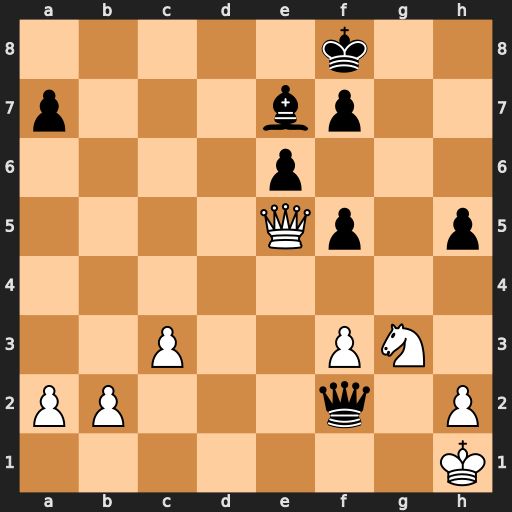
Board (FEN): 5k2/p3bp2/4p3/4Qp1p/8/2P2PN1/PP3q1P/7K
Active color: w
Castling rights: -
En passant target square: -
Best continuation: Qh8#